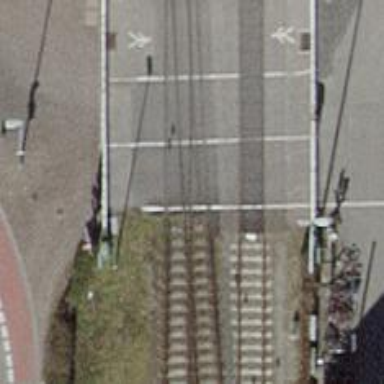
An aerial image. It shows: Level crossing with double half barrier.